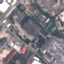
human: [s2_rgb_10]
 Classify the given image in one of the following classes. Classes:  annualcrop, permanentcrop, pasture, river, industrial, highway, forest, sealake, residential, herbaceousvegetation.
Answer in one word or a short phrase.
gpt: Industrial